Question: I have the following HTML code:
'''
<div ng-controller="DemoController">
<label class="list-group-item" ng-repeat="option in DesignOptions">
<input type="radio" name="optionsRadios" value="{{option[0]}}" />
{{option[1]}}</label>
<label class="list-group-item" ng-repeat="option in StyleOptions">
<input type="checkbox" value="{{option[1]}}">
{{option[2]}}
</label>
</div
'''
And I have the following AngularJS code:
'''
<script type="text/javascript">
var app = angular.module('myApp', []);
app.controller('DemoController', function ($scope) {
var json = '{"Table":[[4,"Full"],[5,"Half"]],"Table1":[[4,1,"Elbow Patch"],[5,2,"Roll Up"]]}';
var obj = $.parseJSON(json);
$scope.DesignOptions = obj.Table;
$scope.StyleOptions = obj.Table1;
});
</script>
'''
This gives me the following result:

Now, I need to display Elbow Patch checkbox only when Full radio button is selected. And Roll Up when Half radio button is selected. This is because, if you see obj.Table array, it has id of '4' for Full and obj.Table1 has id of '4' for Elbow Patch and so on.
I tried <URL> but could not modify it to work in my case as my array is very different.
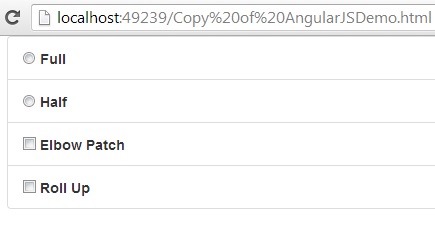
Answer: Add a new property to your controller which will store the selected design option:
'''
$scope.designOption = 4; // default to Full
'''
Add the binding to this property in the view:
'''
<input ng-model="$parent.designOption" type="radio" value="{{option[0]}}" />
'''
Add an ng-show directive to the checkbox label:
'''
<label ng-repeat="option in StyleOptions" ng-show='option[0] == designOption'>
'''
I've removed the class and name attributes from the element just to make the code clearer.
NB Need to reference the $parent scope on the radio input as the ng-repeat directive will create a scope for each repeated element and javascript prototypical inheritance rules means that using just 'designOption' will create a designOption property on the child scope and not use the one in your controller.